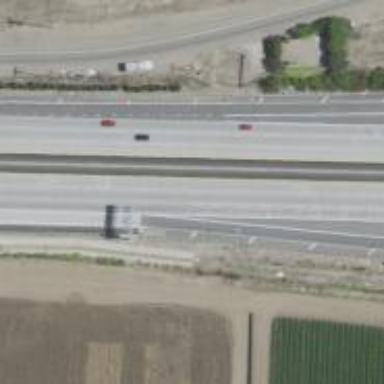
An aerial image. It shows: View of motorway.